Question: i have table with 2 columns and in 2nd column I have nested table. I want to split tr in two horizontally block... in first i put all the tds and in 2nd I put confirm and cancel buttons

'''
<table id="ElementTable" class="customTable_01">
<thead>
<tr>
<th class="SC_a1">
@Html.DisplayName("Element")
</th>
<th class="SC_a2">
Marking-Scheme
</th>
</tr>
</thead>
<tbody>
@foreach (var item in Model._Element)
{
<tr>
<td class="SC_a1"> @Html.DisplayFor(modelitem => item.ElementTitle) </td>
<td class="SC_a2">
<input type="button" value="Add" name="button" data-id="@item.ElementID" class="k-button k-button-icontext k-grid-Add ComponentScheme_Add" />
@*Nasted Table....*@
<table class="NastedElementTable">
<thead>
<tr>
<th class="N_th">Mark Scheme Title</th>
<th class="N_th">Available-Mark</th>
<th class="N_th">Pass-Mark</th>
<th class="N_th">Merit-Mark</th>
<th class="N_th">Distinction-Mark</th>
</tr>
</thead>
<tbody>
<tr>
<td class="N_td">@Html.TextBox("Input_Title_Element", null, new { id = @item.ElementID + "_DM", @class = "ElementDistinctionMark k-grid-input k-textbox_3" }) </td>
<td class="N_td">@Html.TextBox("Input_AvailableMark_Element", null, new { id = @item.ElementID + "_AM", @class = "ElementAvailableMarks k-grid-input k-textbox_4" })</td>
<td class="N_td">@Html.TextBox("Input_PassMark_Element", null, new { id = @item.ElementID + "_PM", @class = "ElementPassMark k-grid-input k-textbox_4" })</td>
<td class="N_td">@Html.TextBox("Input_MeritMark_Element", null, new { id = @item.ElementID + "_MM", @class = "ElementMeritMark k-grid-input k-textbox_4" })</td>
<td rowspan="2" class="N_td">@Html.TextBox("Input_DistinctionMark_Element", null, new { id = @item.ElementID + "_DM", @class = "ElementDistinctionMark k-grid-input k-textbox_4" })</td>
</tr>
</tbody>
</table>
</td>
</tr>
}
</tbody>
</table>
'''
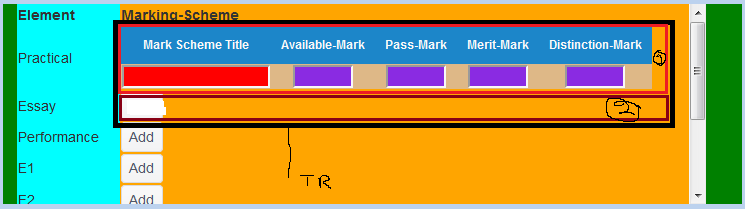
Answer: i have found solution, notice in my table in thead there is 1 tr so trick is add two tr in tbody
'''
<thead>
<tr>
<td></td>
....
</tr>
</thead>
<tbody>
<tr>
<td><td/>
......
</tr>
<tr>
<td>
<input type="button" value="Cancel">
<td/>
<td>
<input type="button" value="Confirm">
</td>
</tr>
'''